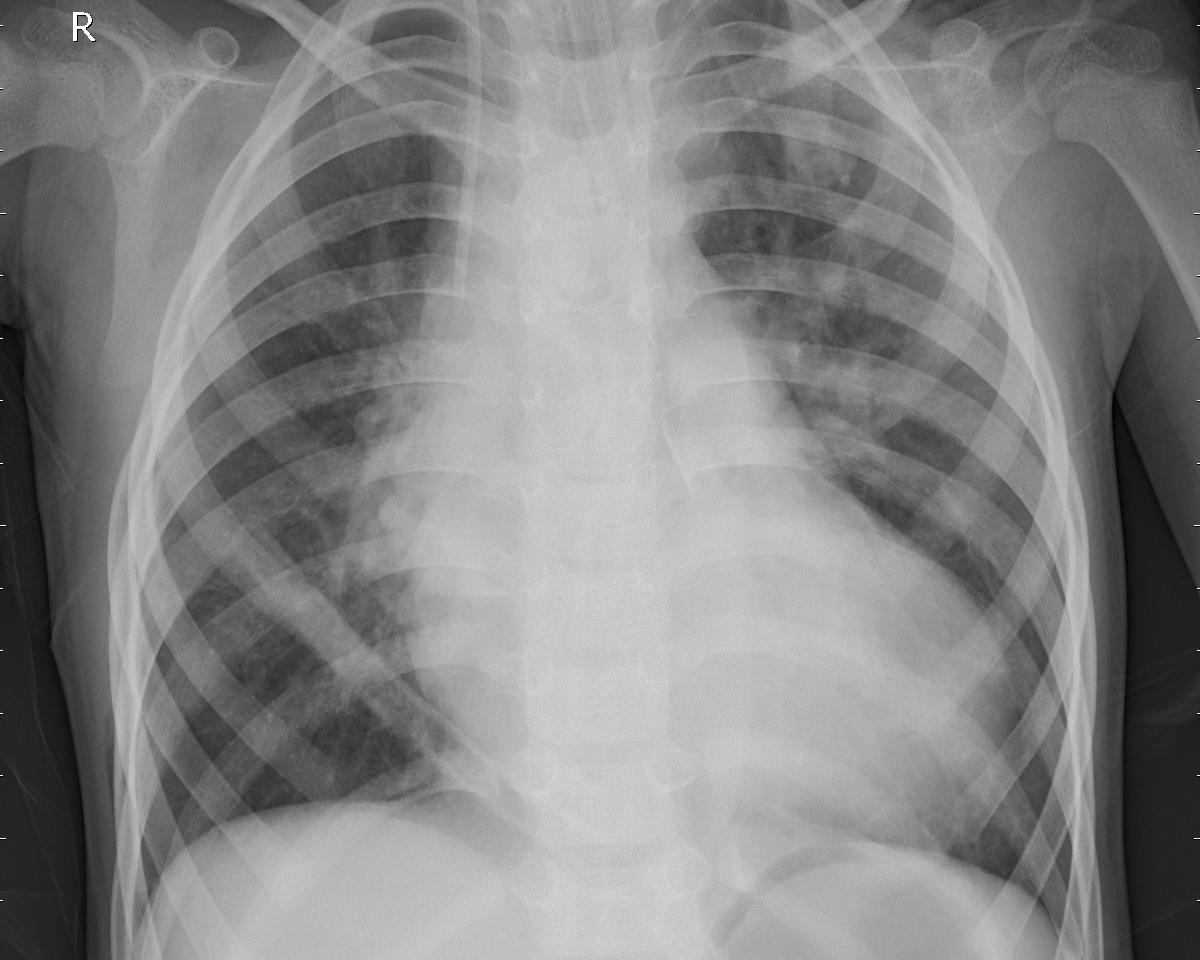
Diagnosis: PNEUMONIA